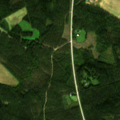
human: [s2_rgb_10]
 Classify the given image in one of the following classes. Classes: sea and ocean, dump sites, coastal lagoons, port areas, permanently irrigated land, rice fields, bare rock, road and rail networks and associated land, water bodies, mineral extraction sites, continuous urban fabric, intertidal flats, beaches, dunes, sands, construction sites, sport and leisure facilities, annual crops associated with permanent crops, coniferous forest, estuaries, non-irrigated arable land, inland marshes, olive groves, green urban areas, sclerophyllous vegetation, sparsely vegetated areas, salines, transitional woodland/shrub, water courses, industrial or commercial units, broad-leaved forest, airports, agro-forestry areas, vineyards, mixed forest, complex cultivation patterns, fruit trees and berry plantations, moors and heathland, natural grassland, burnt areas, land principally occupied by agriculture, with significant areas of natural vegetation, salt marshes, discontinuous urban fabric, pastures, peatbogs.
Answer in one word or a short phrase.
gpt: land principally occupied by agriculture, with significant areas of natural vegetation, coniferous forest